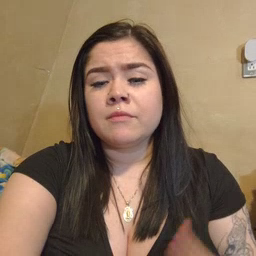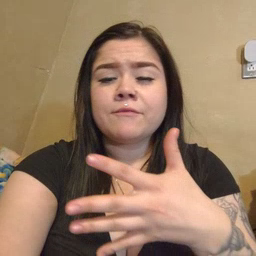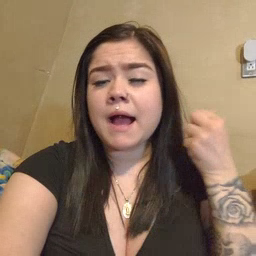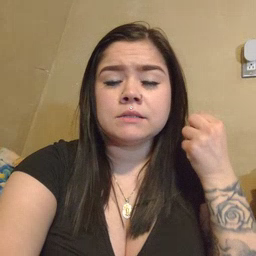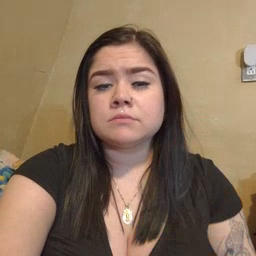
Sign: fast